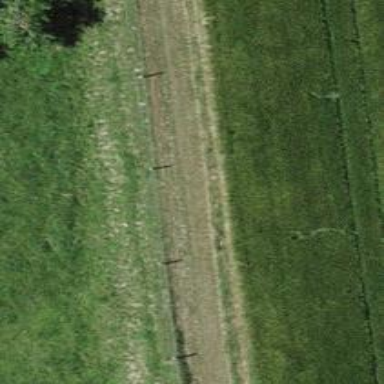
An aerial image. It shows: Grass track with grade5 track type.